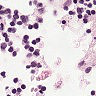
Metastatic tissue present: no